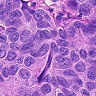
Metastatic tissue present: yes